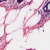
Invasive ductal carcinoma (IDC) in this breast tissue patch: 0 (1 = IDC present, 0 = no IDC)